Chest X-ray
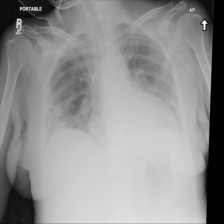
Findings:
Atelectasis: positive
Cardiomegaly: negative
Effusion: negative
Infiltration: positive
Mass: negative
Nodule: negative
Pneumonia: negative
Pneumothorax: negative
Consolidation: negative
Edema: negative
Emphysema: negative
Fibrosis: negative
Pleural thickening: negative
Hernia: negative